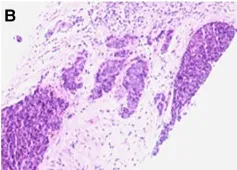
(B,C) A malignant tumor is suggested:coarse needle puncture.
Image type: pathology (h&e)